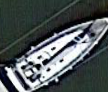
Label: Civil_yacht